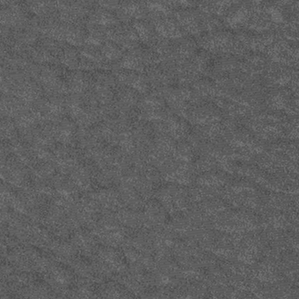
Label: frost